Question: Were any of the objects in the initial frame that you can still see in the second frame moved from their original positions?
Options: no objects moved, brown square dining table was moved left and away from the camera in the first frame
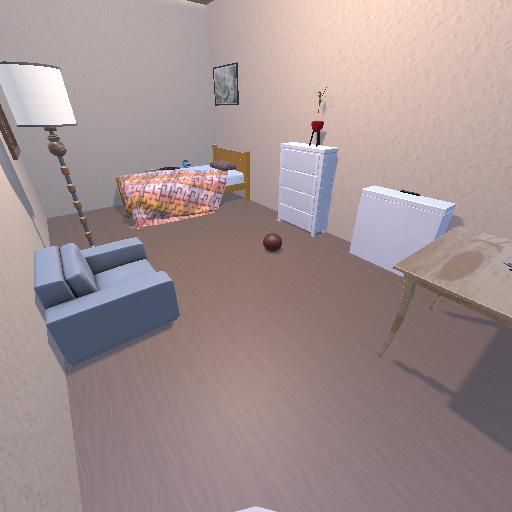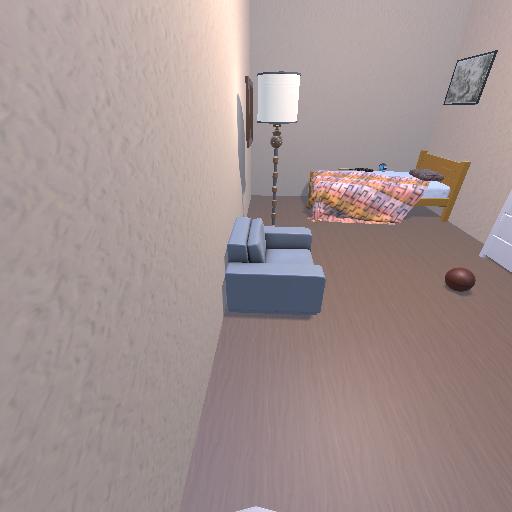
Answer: no objects moved